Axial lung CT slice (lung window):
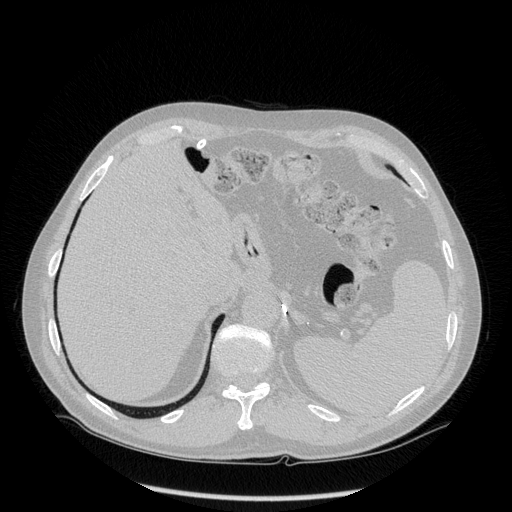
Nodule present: no